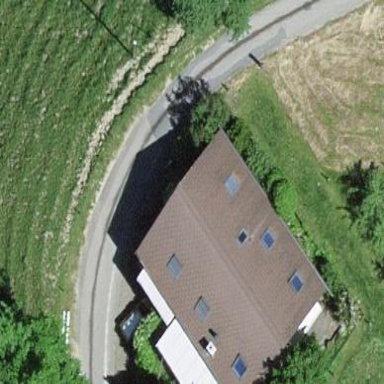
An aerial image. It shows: Residential building.